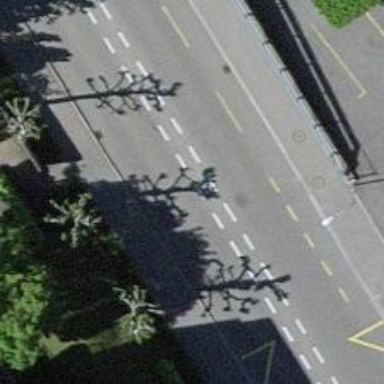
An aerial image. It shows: Tertiary road on bridge with asphalt surface. There is dedicated cycle lane on the left side of the road.